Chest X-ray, AP view. Patient: 38 years old, sex M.
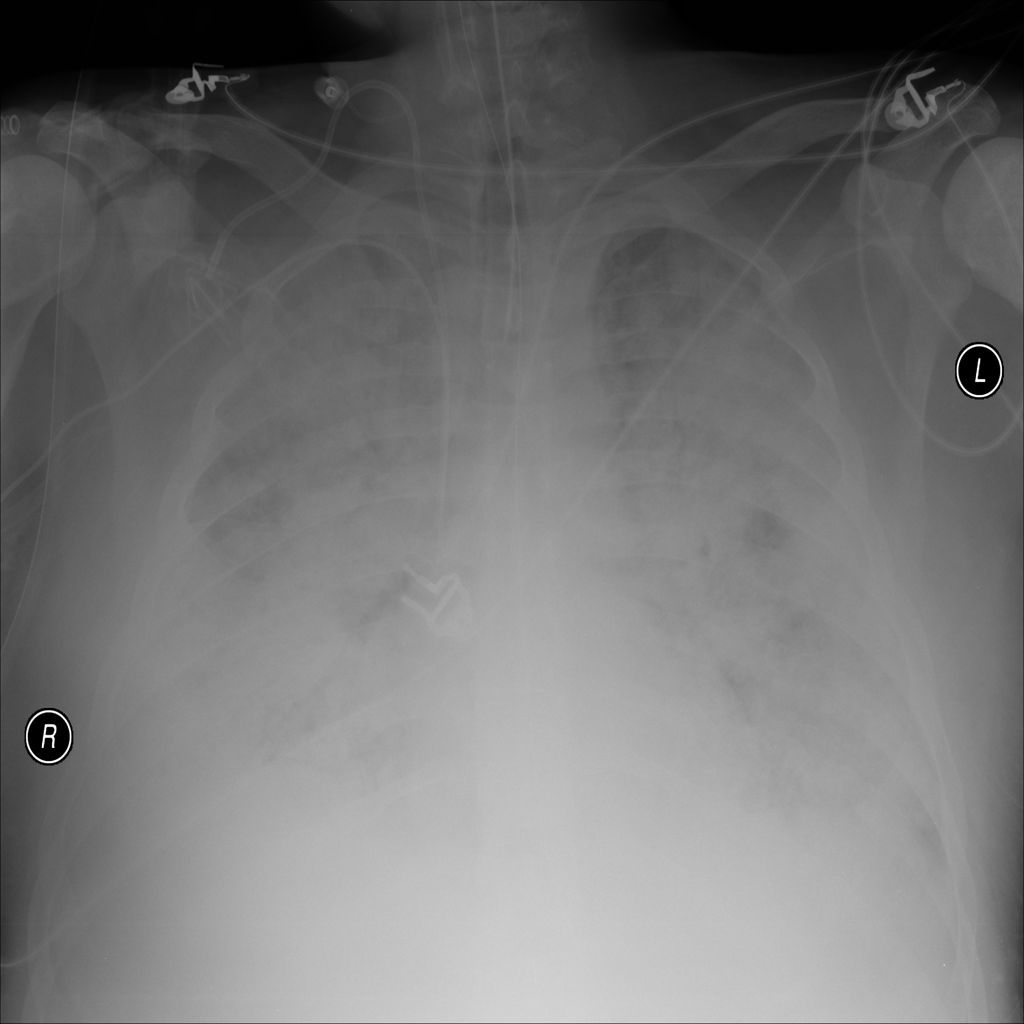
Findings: Edema, Infiltration